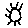
Label: sun